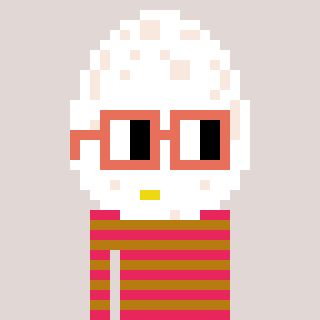
a pixel art character with square orange glasses, a egg-shaped head and a gold-colored body on a warm background